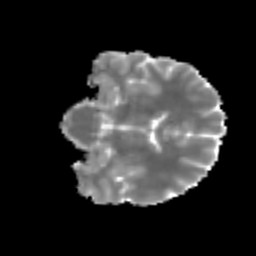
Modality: MD
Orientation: coronal
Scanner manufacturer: siemens
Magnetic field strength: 3 T
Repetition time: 3.6 s
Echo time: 0.092 s